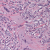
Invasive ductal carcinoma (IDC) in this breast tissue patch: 1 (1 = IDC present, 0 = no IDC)